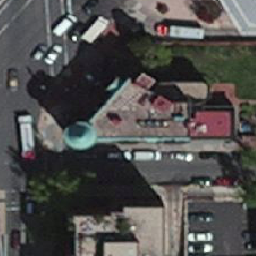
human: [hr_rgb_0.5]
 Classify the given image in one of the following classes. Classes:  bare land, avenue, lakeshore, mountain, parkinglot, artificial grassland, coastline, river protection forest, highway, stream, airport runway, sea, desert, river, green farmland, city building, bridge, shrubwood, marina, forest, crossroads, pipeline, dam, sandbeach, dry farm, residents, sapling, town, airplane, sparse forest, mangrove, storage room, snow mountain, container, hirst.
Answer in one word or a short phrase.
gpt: city building